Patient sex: M
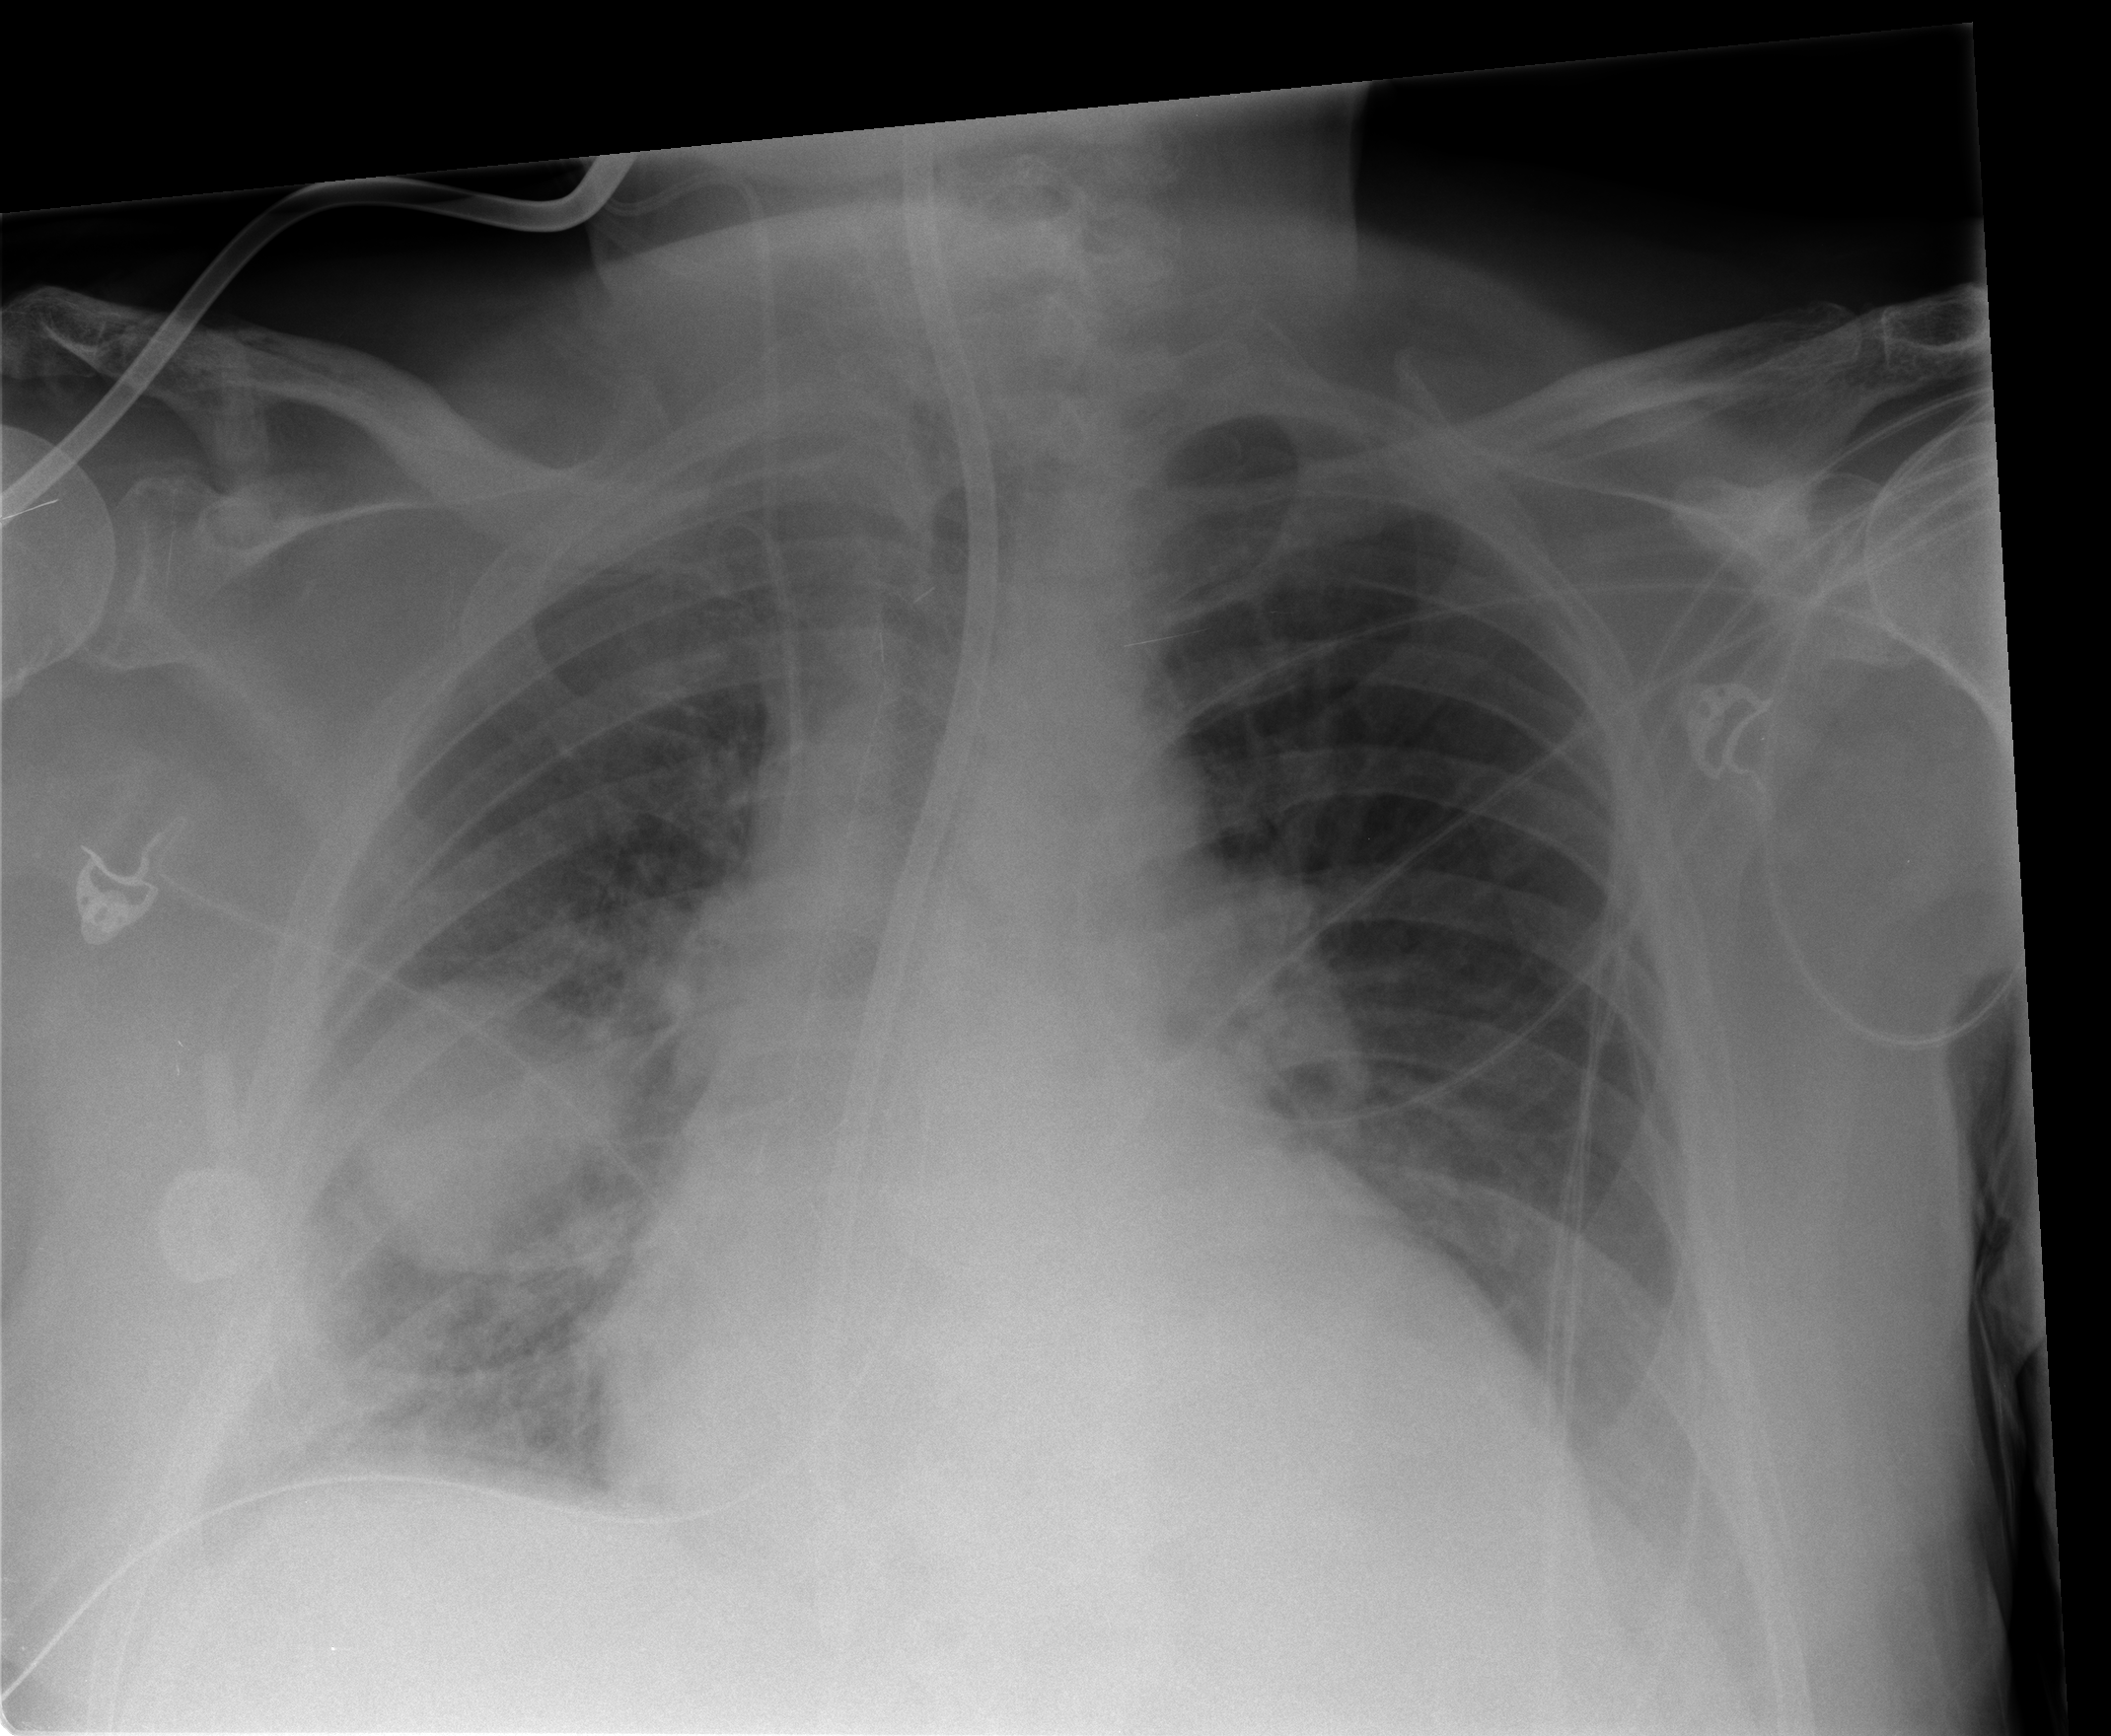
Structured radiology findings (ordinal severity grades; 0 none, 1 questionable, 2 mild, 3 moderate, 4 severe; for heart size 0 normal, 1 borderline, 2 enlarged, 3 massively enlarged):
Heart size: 2
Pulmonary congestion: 2
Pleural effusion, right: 3
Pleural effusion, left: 0
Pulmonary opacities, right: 0
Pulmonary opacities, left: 0
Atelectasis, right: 3
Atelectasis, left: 1